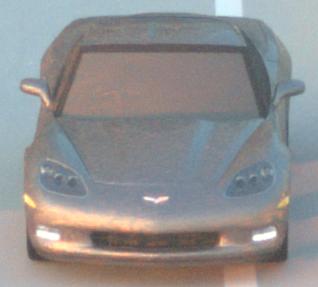
Make: Chevrolet
Model: Corvette Coupé
Detailed model: Corvette (C6) Coupé
Model produced from: 2005/02
Model produced until: 2008/03
Doors: 3
Color: gray
Road condition: dry road
Daytime: sunrise or sunset
Contrast: medium contrast